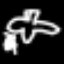
Label: airplane